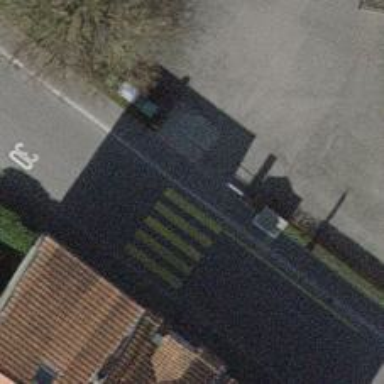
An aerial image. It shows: Kerb serving as barrier.